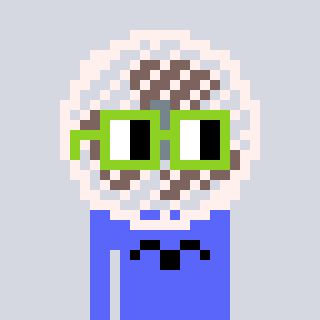
a pixel art character with square light green glasses, a fan-shaped head and a purple-colored body on a cool background